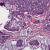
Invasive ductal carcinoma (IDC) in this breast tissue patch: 1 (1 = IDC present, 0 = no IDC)